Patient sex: F
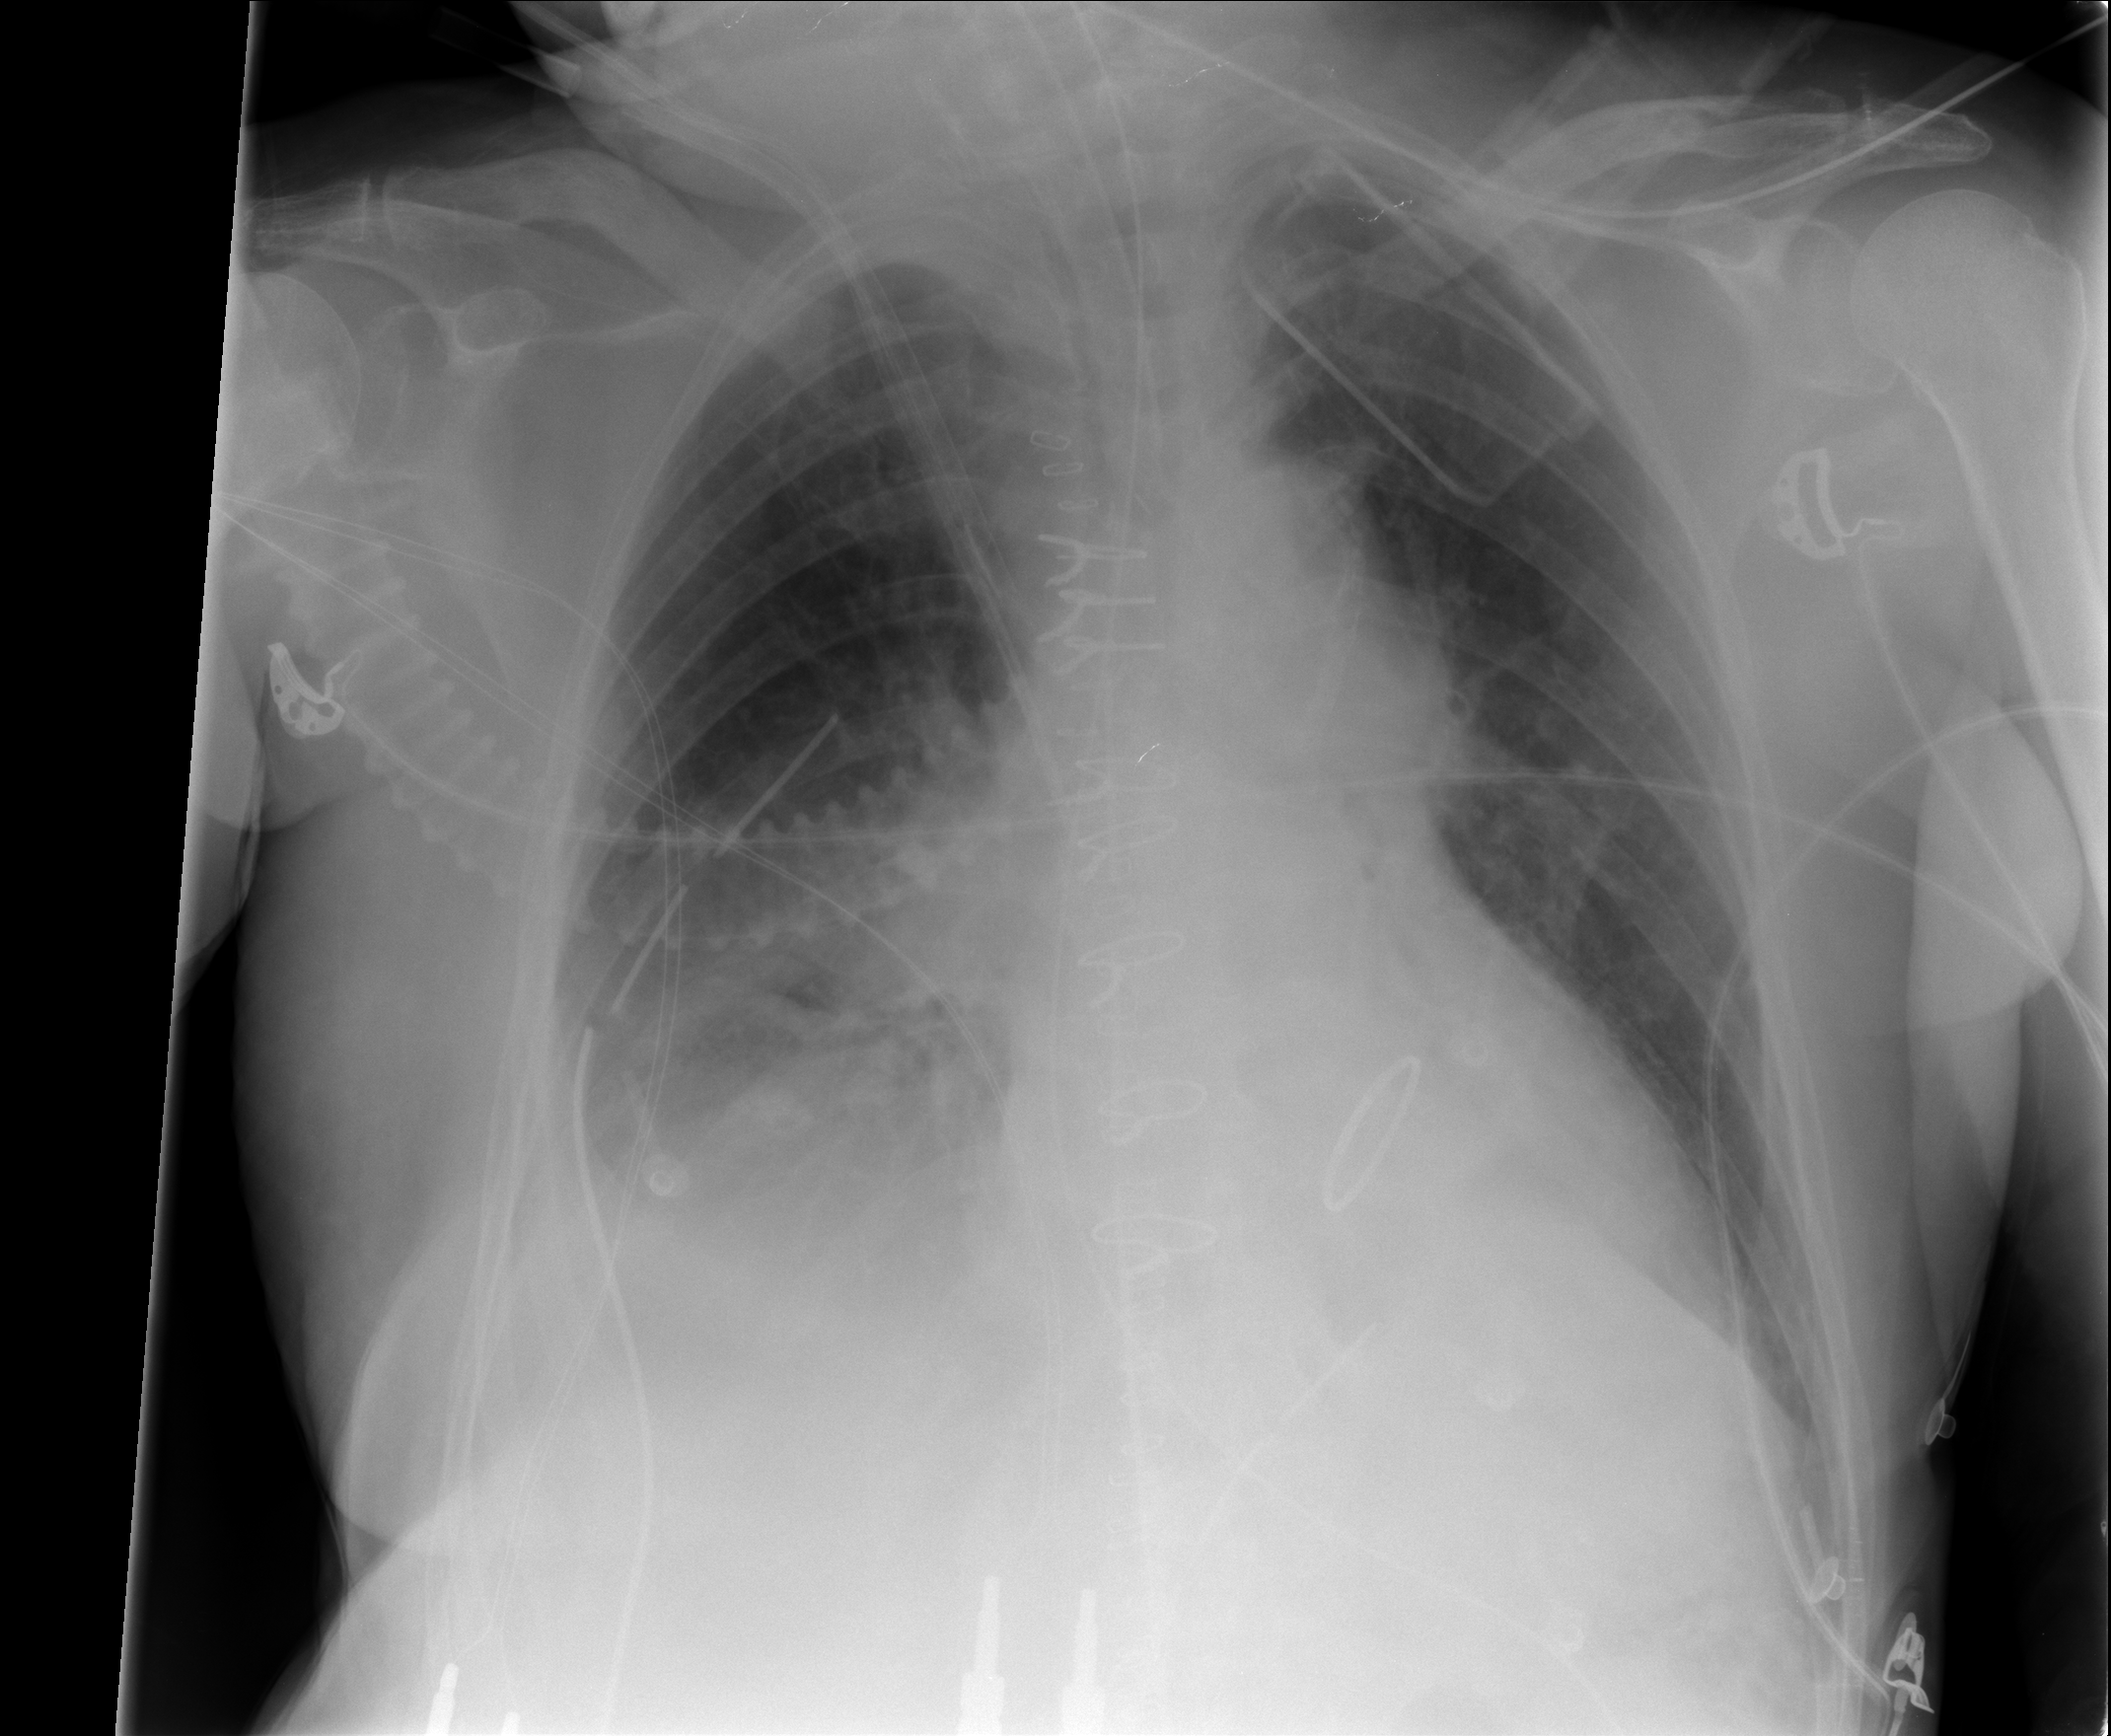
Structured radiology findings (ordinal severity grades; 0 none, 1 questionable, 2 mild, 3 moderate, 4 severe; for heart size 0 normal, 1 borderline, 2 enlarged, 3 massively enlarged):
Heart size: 0
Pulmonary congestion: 2
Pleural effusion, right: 2
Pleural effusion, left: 0
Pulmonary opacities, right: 0
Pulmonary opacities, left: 0
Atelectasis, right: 2
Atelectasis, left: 0